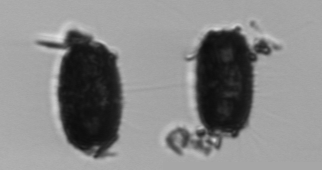
Label: Thalassiosira_TAG_external_detritus